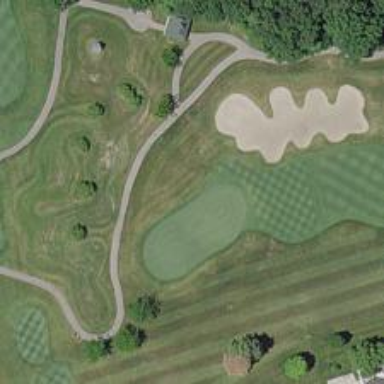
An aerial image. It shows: Service road used as golf cart path.